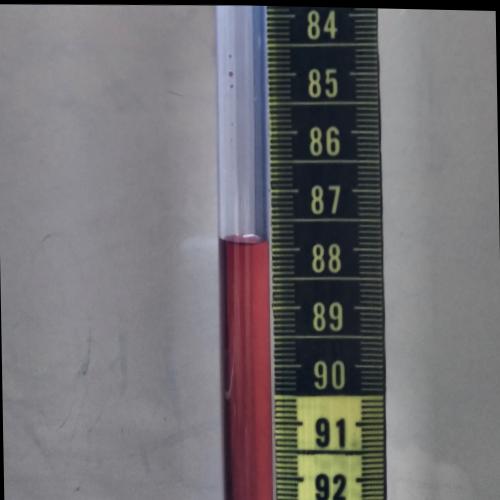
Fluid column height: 87.9 cm